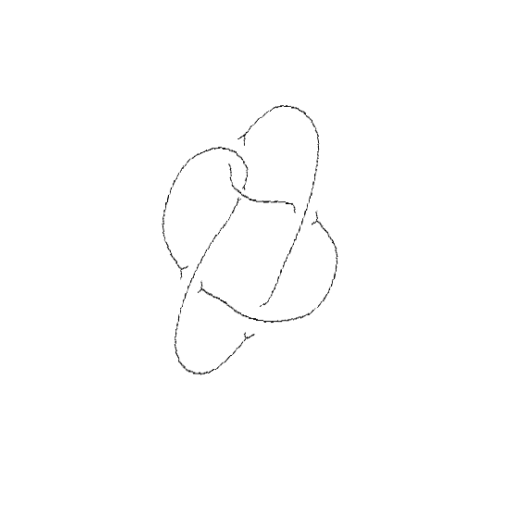
Crossing number: 5